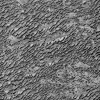
Atmospheric dust classification: not_dusty